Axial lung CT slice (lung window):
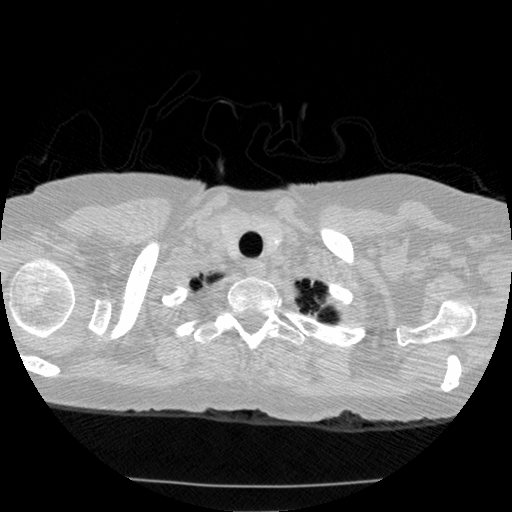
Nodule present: no